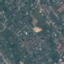
Land use / land cover class: Residential